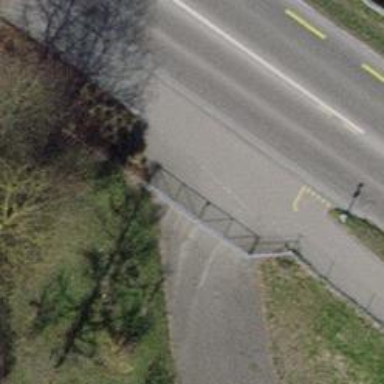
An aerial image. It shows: Gate.